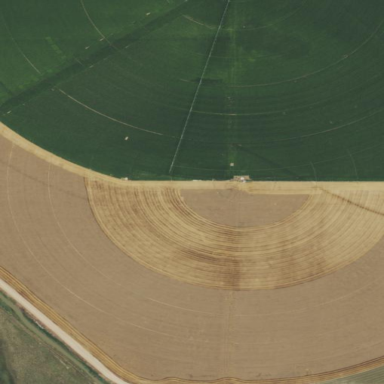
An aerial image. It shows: Farmland with pivot irrigation system.